Question: I am using a navigation controller in my current application, but I had an issue with the navigation controller with the iOS4 and iOS5 so i tried to write the code for both iOS 4 & 5
'''
if([[UINavigationBar class] respondsToSelector:@selector(appearance)]) //iOS >=5.0
{
[self.navigationController.navigationBar setBackgroundImage:image forBarMetrics:UIBarMetricsDefault];
}
else
{
self.navigationController.navigationBar.layer.contents = (id)[UIImage imageNamed:@"header.png"].CGImage;
}
'''
But problem is when I run my app on iOS 4 version my navigation Controller look like this.
please suggest me.
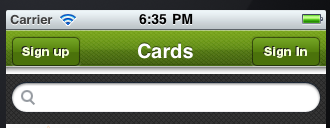
Answer: '''
UINavigationController *navControl;
'''
In else part, try like this.
'''
UINavigationBar *navBar = self.navControl.navigationBar;
UIImageView *imgView = [[UIImageView alloc] initWithFrame:CGRectMake(0, 0, 320, 44)];
imgView.image = [UIImage imageNamed:@"header.png"];
[navBar addSubview:imgView];
[imgView release];
'''